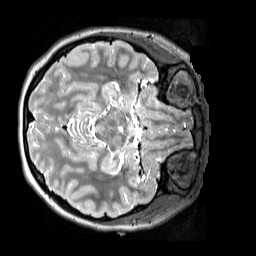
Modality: T2w
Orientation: axial
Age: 12
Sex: female
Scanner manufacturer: siemens
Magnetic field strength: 3 T
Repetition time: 3.2 s
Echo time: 0.408 s